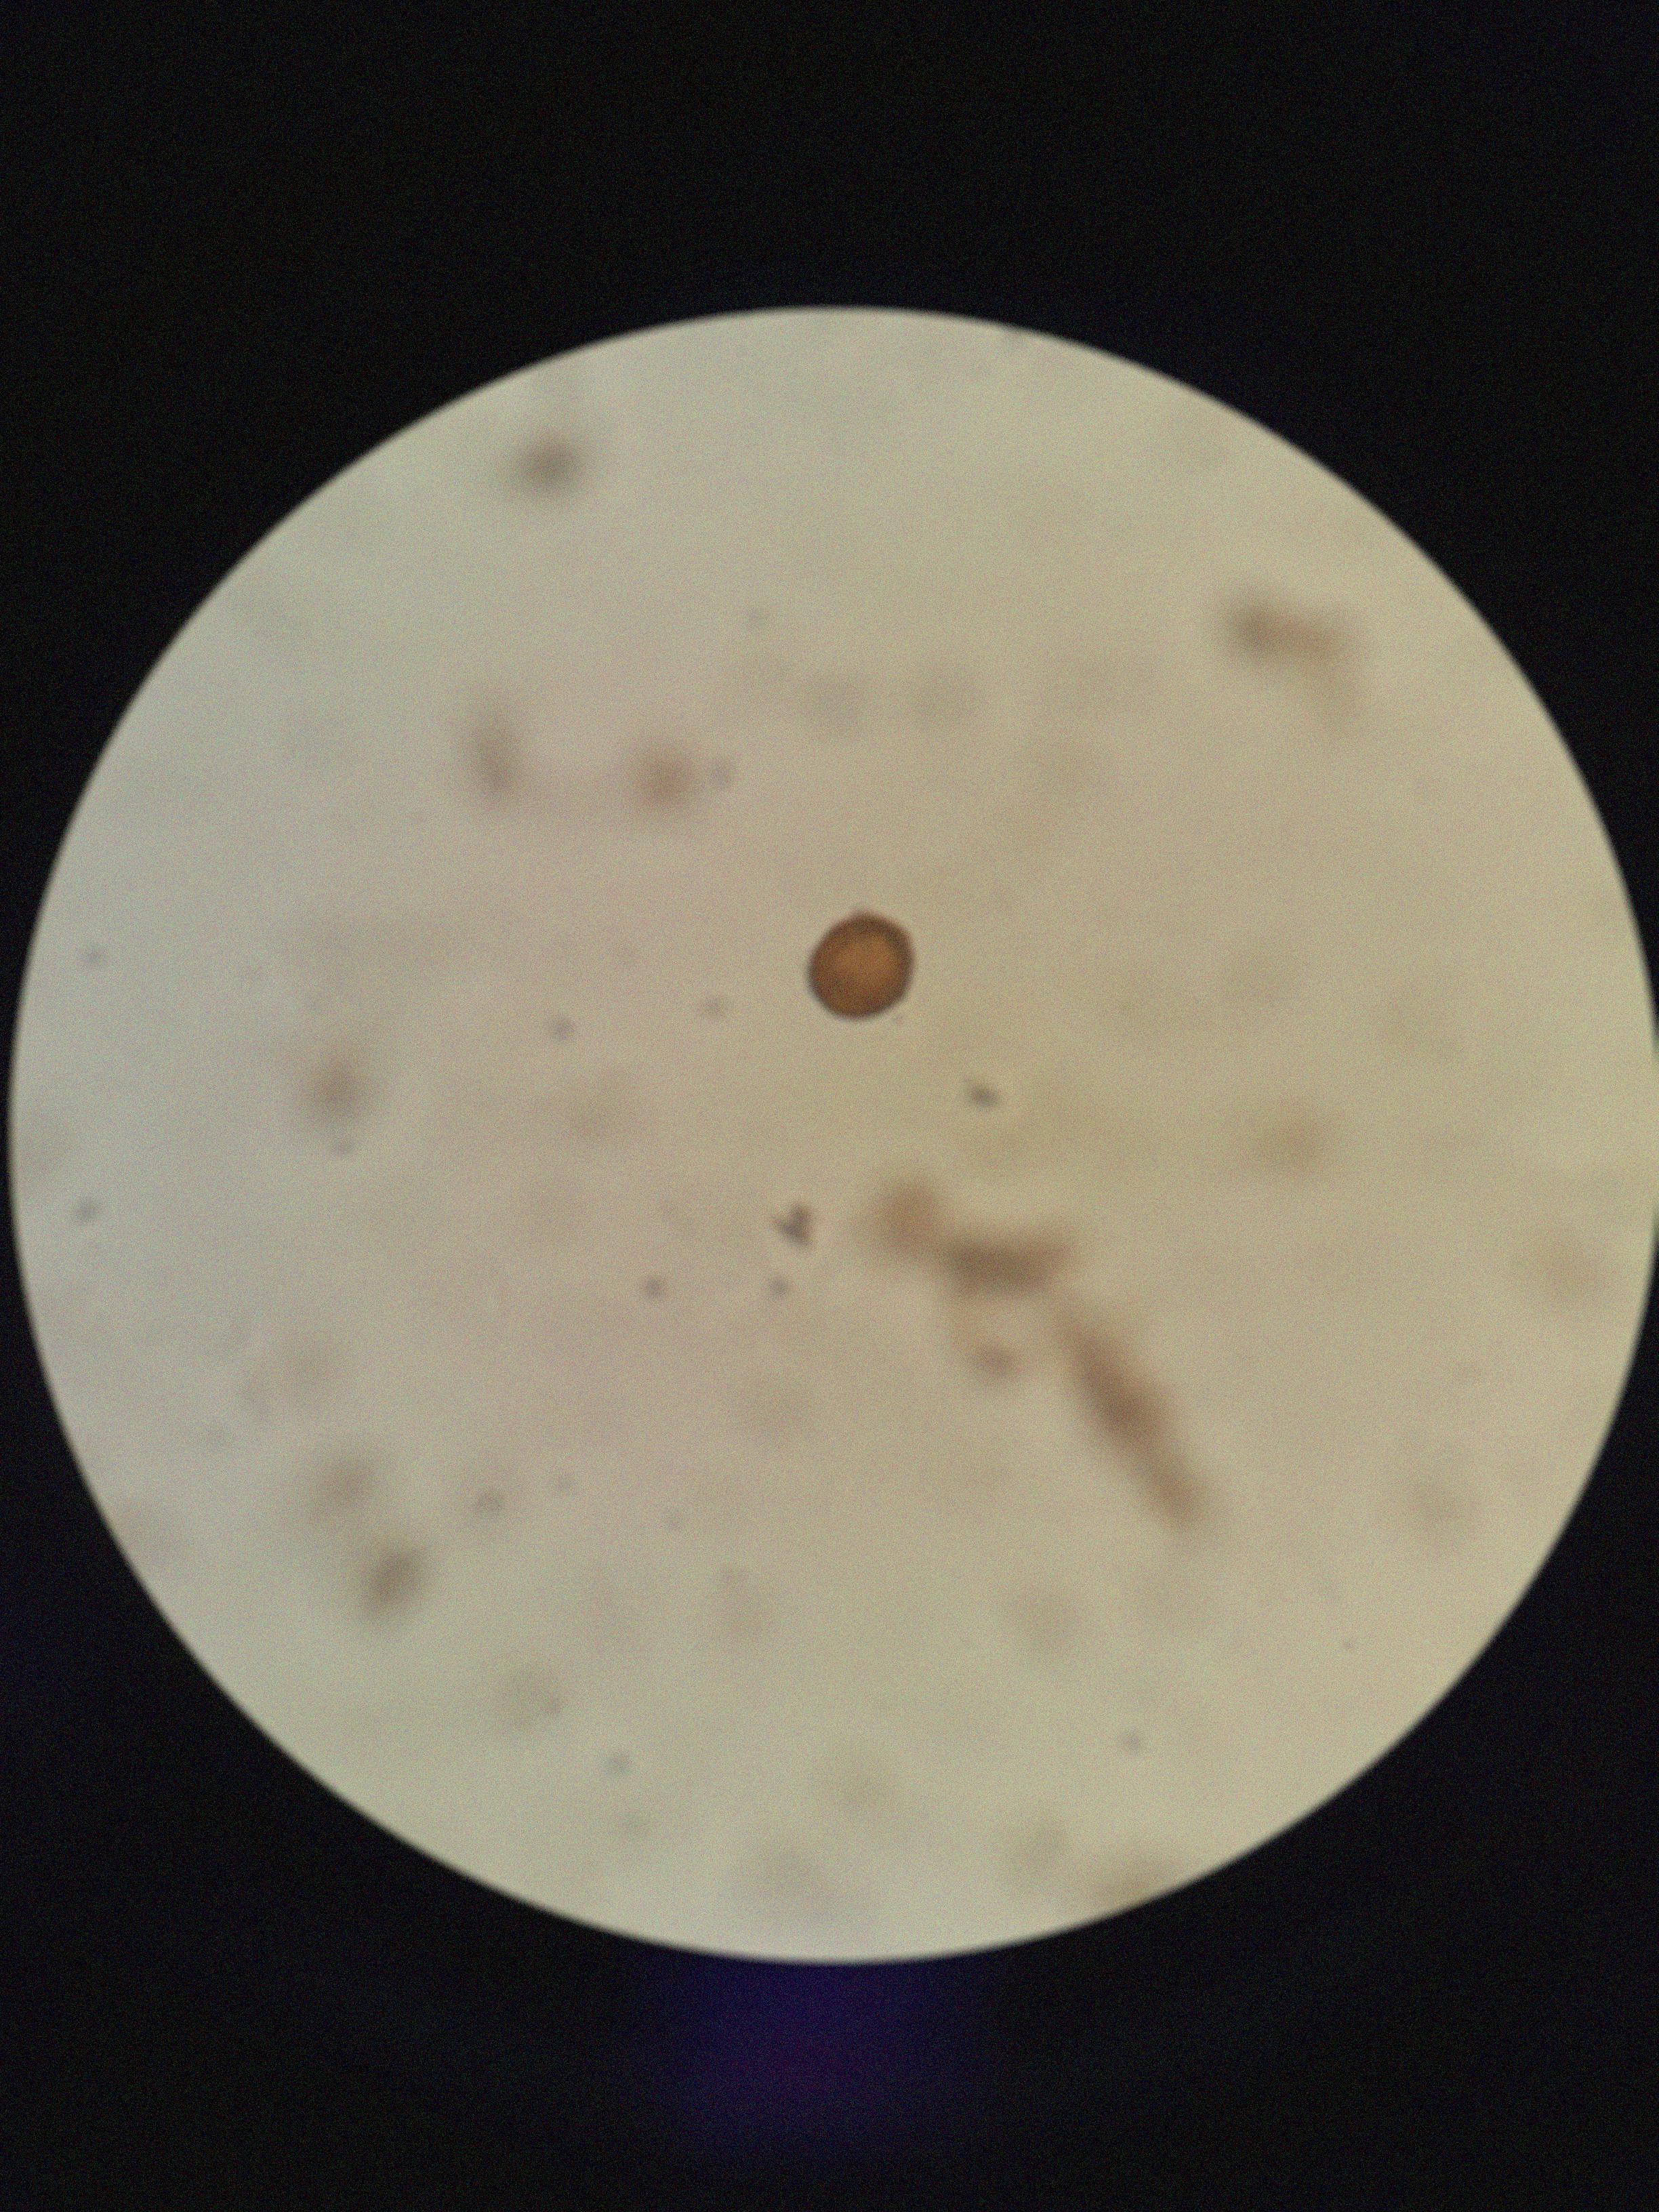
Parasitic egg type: Taenia spp. egg